Question: What is the easyest way in JAVAFX to create a table like that:

I'm considering using TableView or doing it with HBox and every table cell is it's own rectangle. What would you guys suggest?
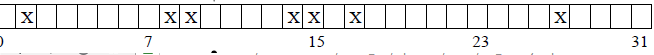
Answer: It looks like you just need a 1 row of with many columns (per image) so a table isn't what I would use. A <URL> is basically a 1 dimensional table which is what you are looking for. Using an 'ObservableList' as your data model is an easy way to feed data. Modify the list and the 'ListView' updates automatically
'''
ObservableList<String> model = FXCollections.observableArrayList(
" ", "X", " ", "X", "X", " ", " ", "X");
listView.setOrientation(Orientation.HORIZONTAL);
ListView<String> listView = new ListView<String>(model);
'''
This is a <URL> on GitHub: